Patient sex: M
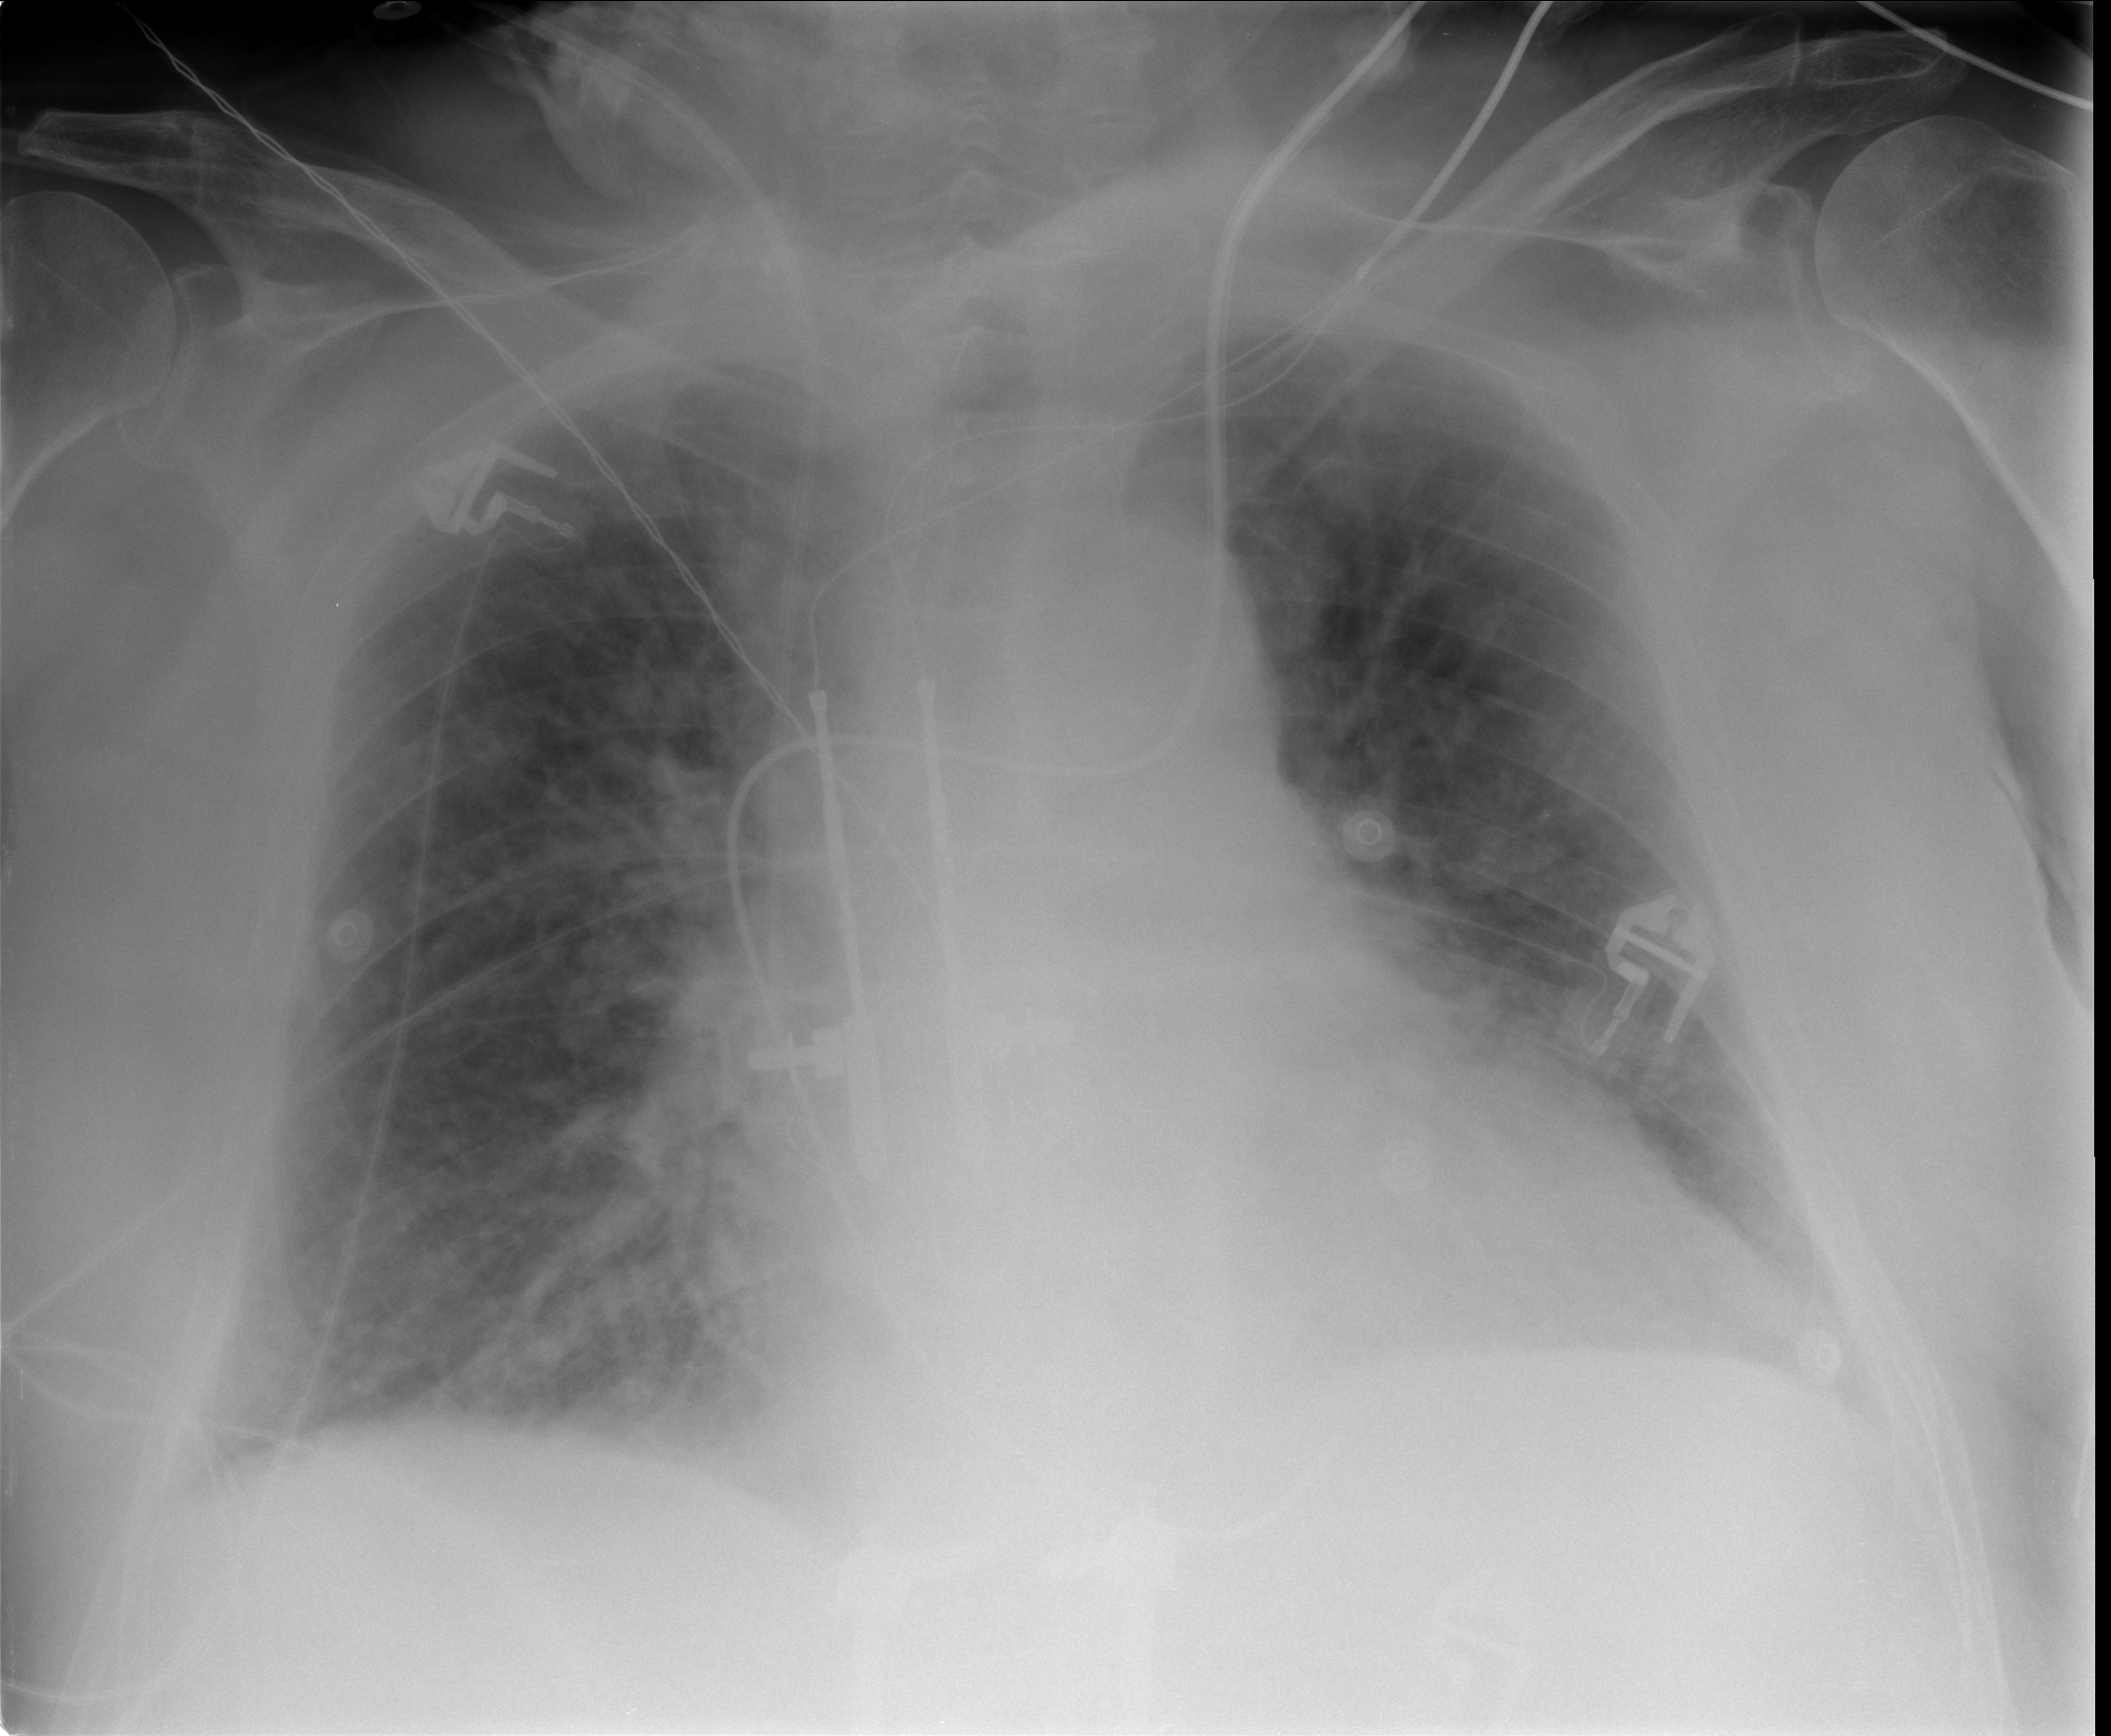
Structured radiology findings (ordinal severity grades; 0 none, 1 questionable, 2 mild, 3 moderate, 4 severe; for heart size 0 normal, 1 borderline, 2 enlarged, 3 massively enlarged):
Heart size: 2
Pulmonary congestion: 2
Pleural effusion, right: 1
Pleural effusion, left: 2
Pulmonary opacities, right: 1
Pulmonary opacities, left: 1
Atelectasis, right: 1
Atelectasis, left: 2